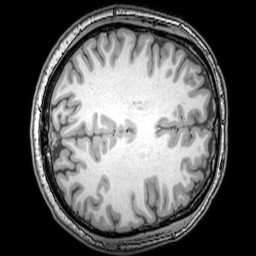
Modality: T1w
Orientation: axial
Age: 23
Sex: male
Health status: healthy
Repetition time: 0.081 s
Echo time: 0.037 s